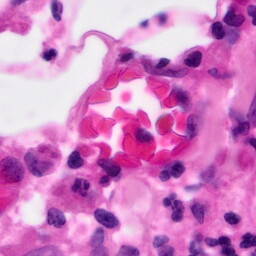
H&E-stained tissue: Pancreatic